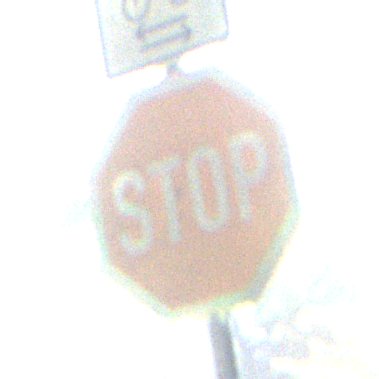
Verkehrszeichen: Stop
Zusatzzeichen oben: RichtungsangabeDurchPfeile9
Umgebung: Outdoor, Nature
Tageszeit: MorningAfternoon
Wetter: Clear
Licht: Natural
Jahreszeit: NotSpecified
Kontrast: HighContrast